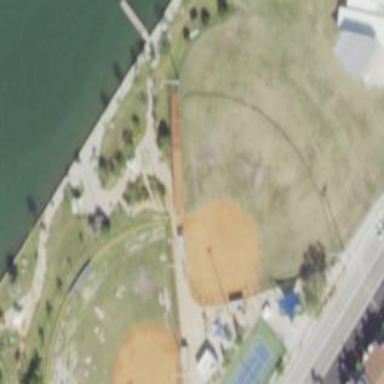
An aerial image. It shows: Baseball pitch for leisure land activities.